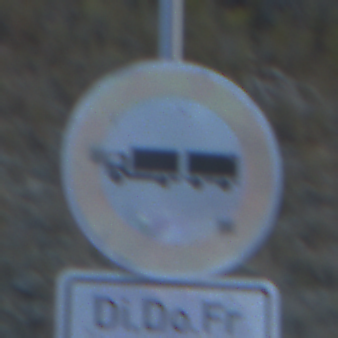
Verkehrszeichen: VerbotLastkraftwagenMitAnhaenger
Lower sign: ZeitangabenMitBeschraenkungAufWochentage3
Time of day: SunriseSunset
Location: Outdoor (RoadRail)
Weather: Clear
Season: NotSpecified
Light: Natural